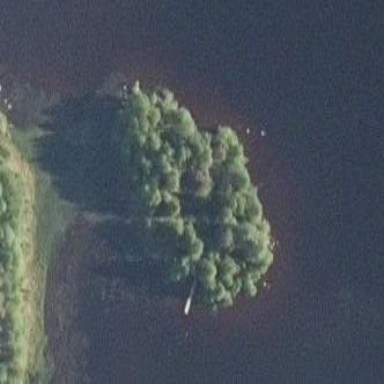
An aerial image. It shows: Islet.